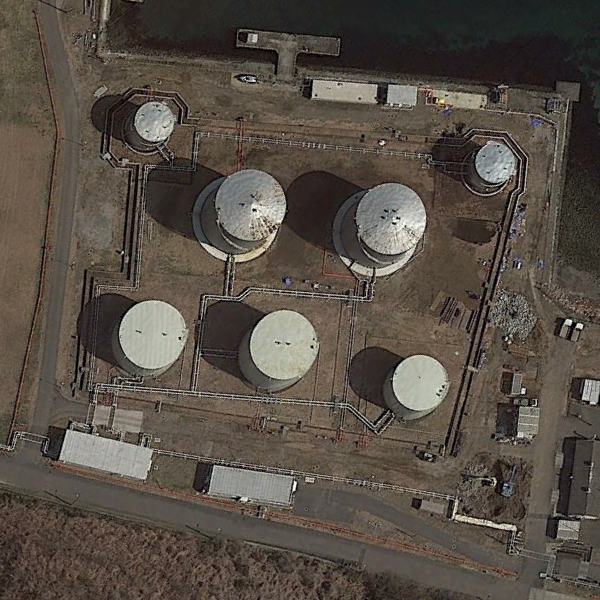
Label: StorageTanks